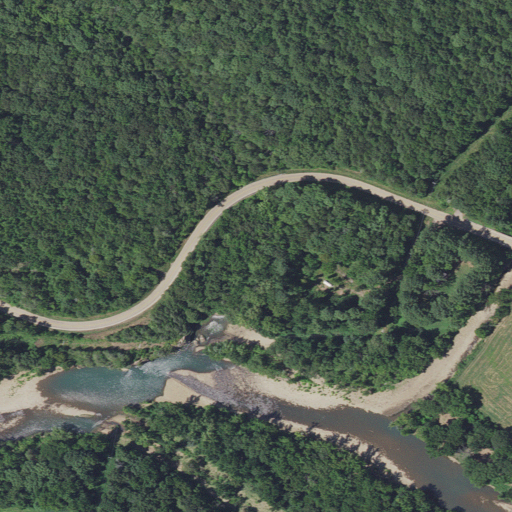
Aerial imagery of valley in Arkansas named Pinon Hollow containing deciduous forest, evergreen forest, open development, open water, mixed forest, woody wetlands, pasture, low intensity development, grassland, and herbaceous wetlands